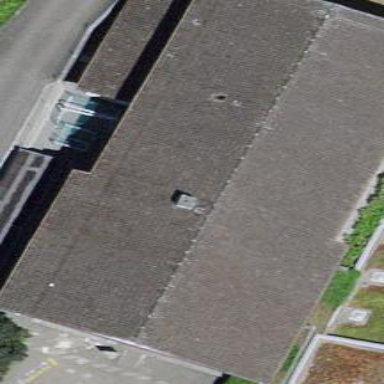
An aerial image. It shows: School building.